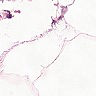
Metastatic tissue present: no